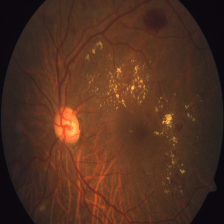
Diabetic retinopathy grade: Severe